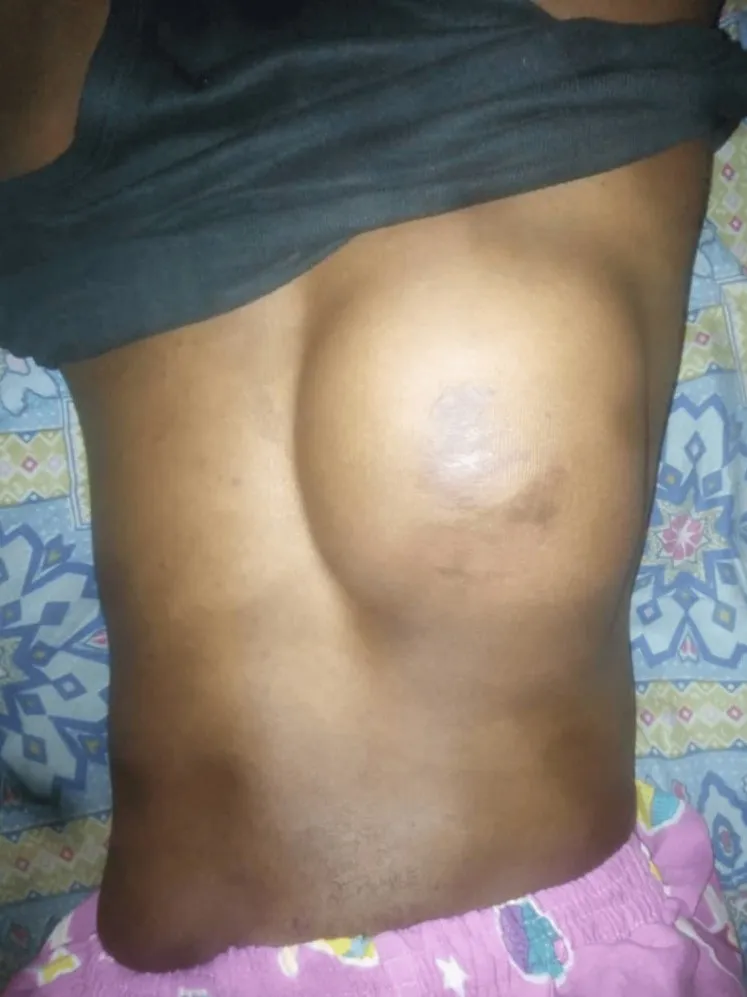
Clinical photograph displaying multiple scars overlying a fairly round, huge mass. The mass, measuring 18cm x 12cm, is located on the right upper back and abuts the midline.
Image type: medical_photograph (other_medical_photograph)